Aerial crown-view tile of a tropical tree (Barro Colorado Island, Panama), acquired 20250715:
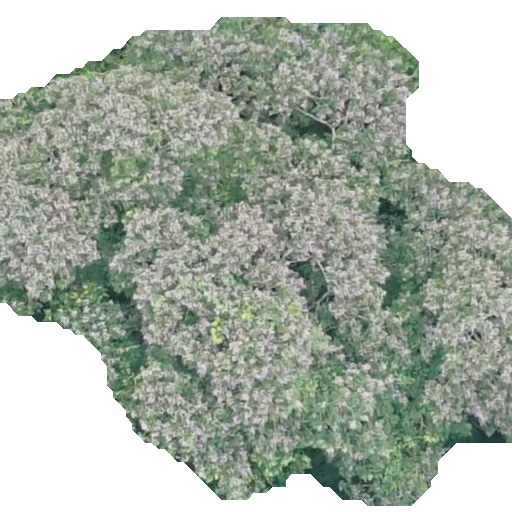
Species: Dipteryx oleifera
GBIF accepted scientific name: Dipteryx oleifera
Crown area: 308.048 m²